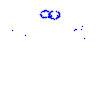
Particle: proton